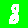
Digit: 8